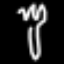
Label: fork